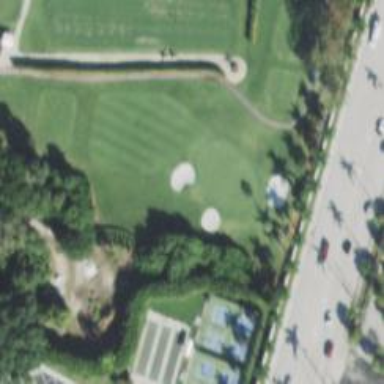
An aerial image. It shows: View of golf hole.